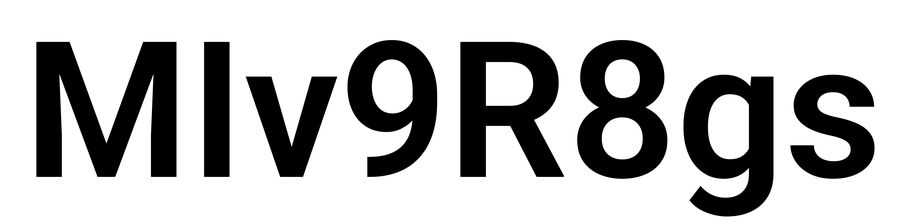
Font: Roboto_SemiBold